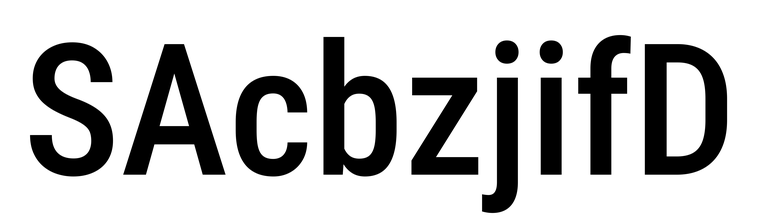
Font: Roboto_Condensed_Medium